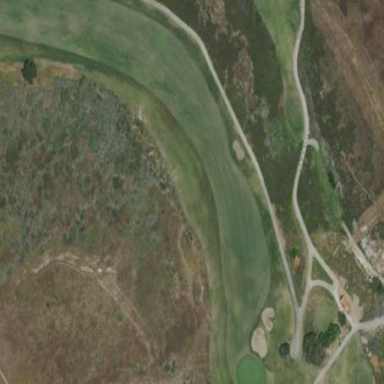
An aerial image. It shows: Scenic golf fairway.